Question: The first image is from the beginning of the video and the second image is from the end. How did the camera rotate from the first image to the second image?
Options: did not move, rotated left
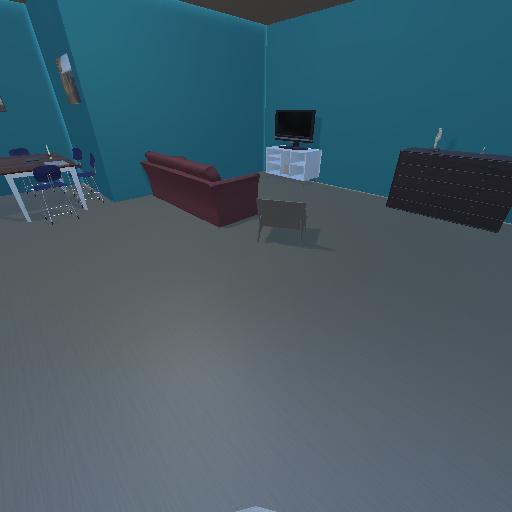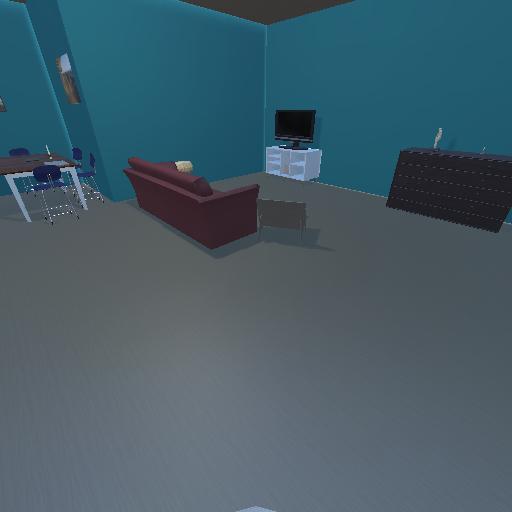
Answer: did not move